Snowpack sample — Loveland Pass, Silver Plume, Colorado, USA (1/12/25, 11:40 AM MST)
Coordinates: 39.66, -105.88
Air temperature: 7 °F
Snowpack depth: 140 cm
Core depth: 10 cm
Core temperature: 41 °F
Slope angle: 11°, slope face: 30°
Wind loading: high
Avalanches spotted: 2
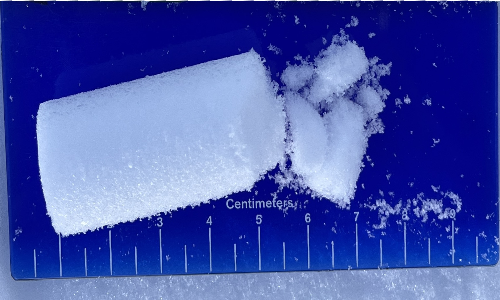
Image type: core
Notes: Pilot using slightly modified coring method that took too large segment for snow profile picturing, advised not to use in higher level models. Two avalanche on south face nearby, partially cloudy with light snow in the last 24 hours. Lots of wind loading on eastern features.